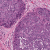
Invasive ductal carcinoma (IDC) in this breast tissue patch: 1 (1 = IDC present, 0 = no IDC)